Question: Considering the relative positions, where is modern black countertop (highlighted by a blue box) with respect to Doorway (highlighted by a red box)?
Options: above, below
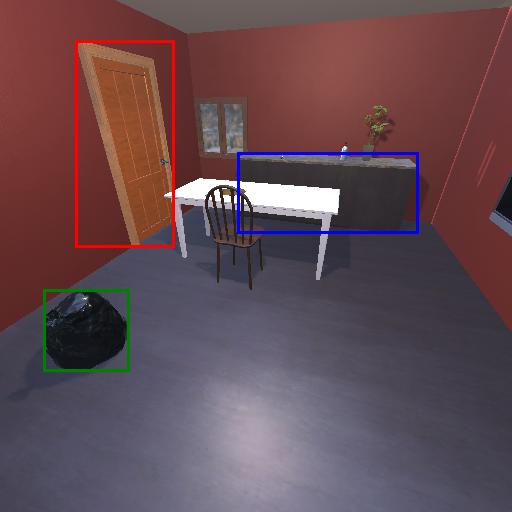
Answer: above